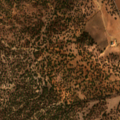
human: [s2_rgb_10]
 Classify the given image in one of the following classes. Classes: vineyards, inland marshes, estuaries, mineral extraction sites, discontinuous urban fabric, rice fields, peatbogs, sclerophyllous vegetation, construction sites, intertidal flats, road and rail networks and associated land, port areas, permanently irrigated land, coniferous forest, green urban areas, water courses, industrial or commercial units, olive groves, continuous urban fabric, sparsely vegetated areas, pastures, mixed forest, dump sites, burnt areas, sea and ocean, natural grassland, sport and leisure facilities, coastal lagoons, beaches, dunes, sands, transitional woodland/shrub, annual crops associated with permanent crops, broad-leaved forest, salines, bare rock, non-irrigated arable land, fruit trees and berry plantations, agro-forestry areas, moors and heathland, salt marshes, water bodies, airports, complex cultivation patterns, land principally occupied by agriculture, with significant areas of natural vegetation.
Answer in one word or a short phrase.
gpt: agro-forestry areas, broad-leaved forest